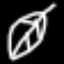
Label: leaf